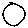
Label: circle